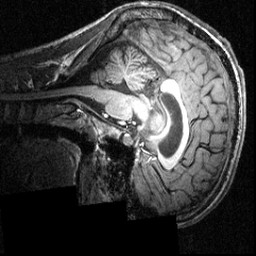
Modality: T1w
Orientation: sagittal
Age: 18
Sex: male
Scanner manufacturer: siemens
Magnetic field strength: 3.951 T
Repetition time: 1.5 s
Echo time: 0.00335 s